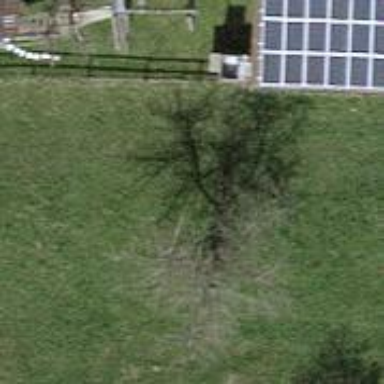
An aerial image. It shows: Beautiful tree in nature.